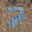
Label: 2